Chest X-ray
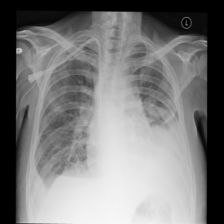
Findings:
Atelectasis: negative
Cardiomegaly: negative
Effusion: positive
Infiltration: negative
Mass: negative
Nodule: negative
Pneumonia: negative
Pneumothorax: negative
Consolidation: negative
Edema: negative
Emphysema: negative
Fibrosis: negative
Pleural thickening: negative
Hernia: negative